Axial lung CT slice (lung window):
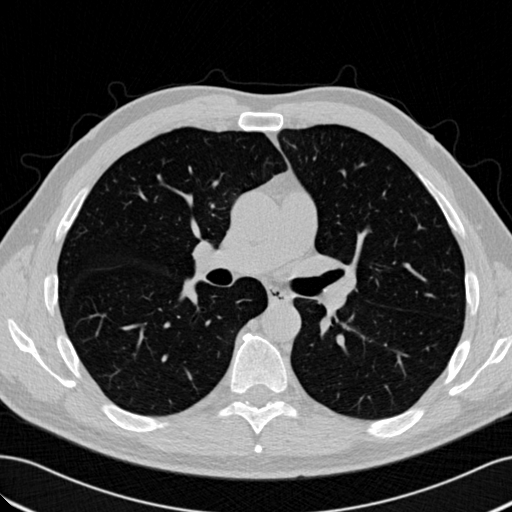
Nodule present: no